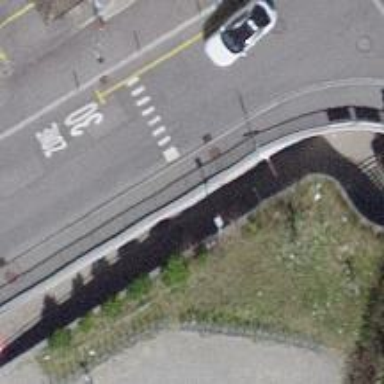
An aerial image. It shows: Cycle barrier.